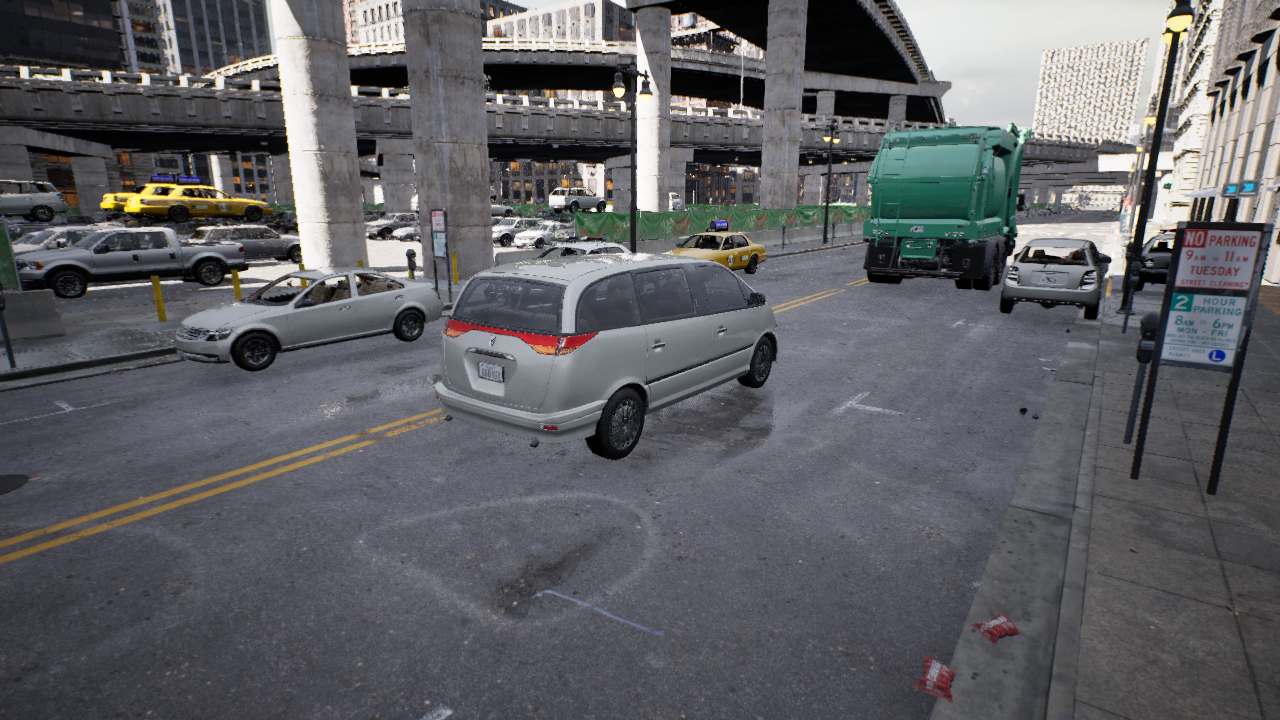
Venue: downtown
Lighting: clear day
Vehicle rig: minivan